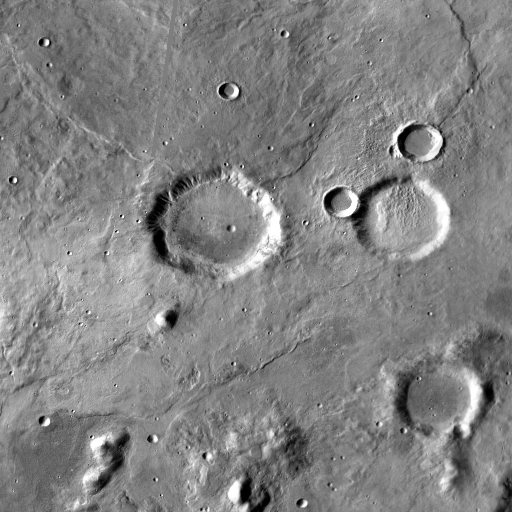
Crater classes present: Background, Other, Layered, Buried